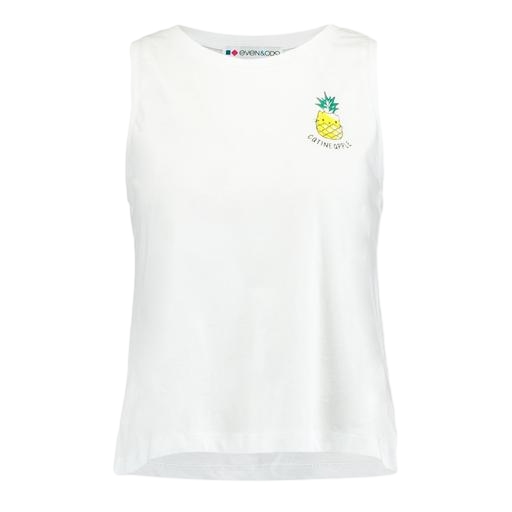
white graphic tank top, branded tank-top, white printed tank top, white background